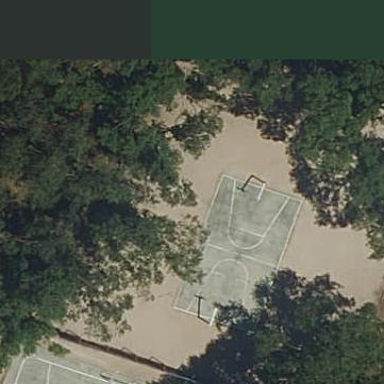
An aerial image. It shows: Basketball court on leisure land pitch.